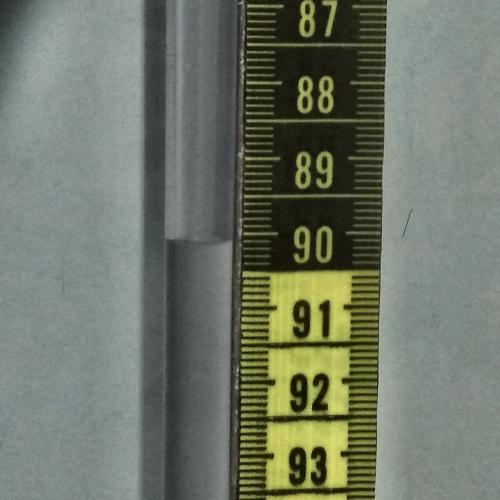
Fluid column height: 90.1 cm